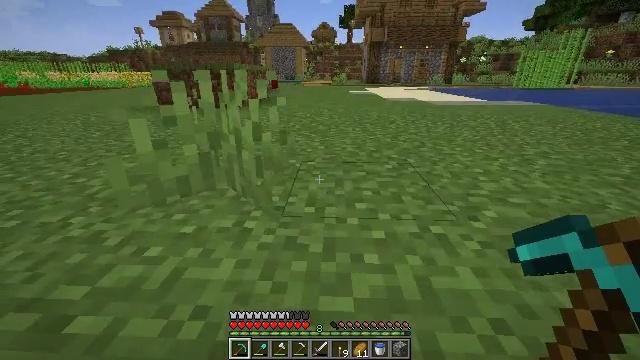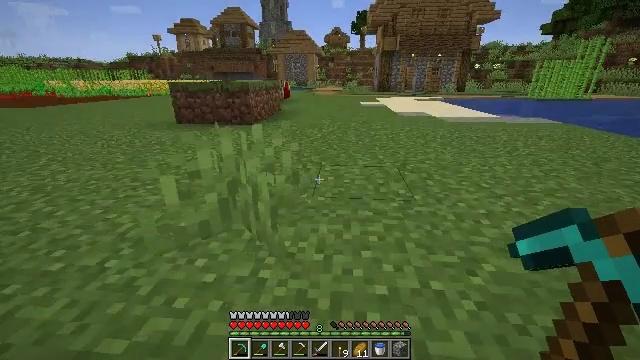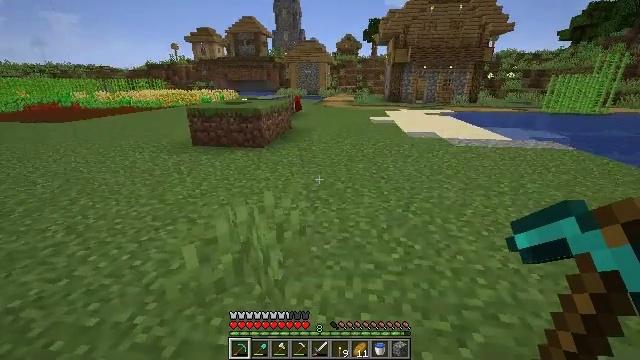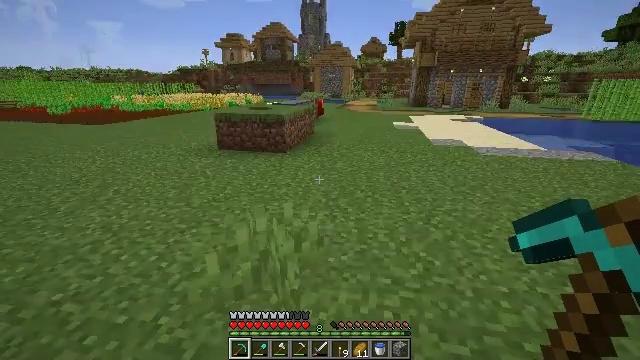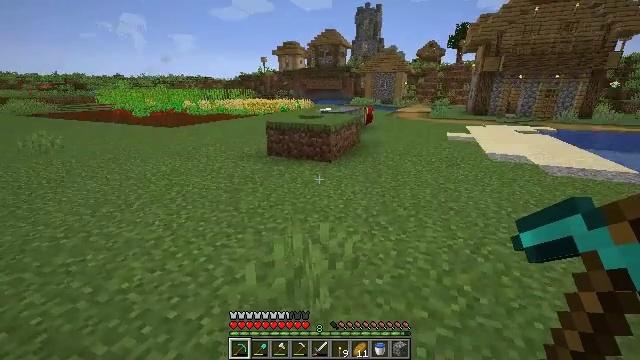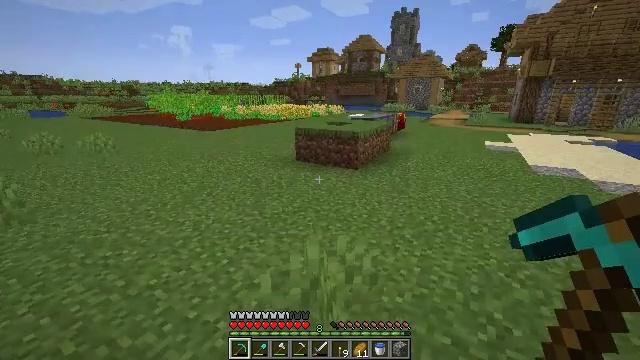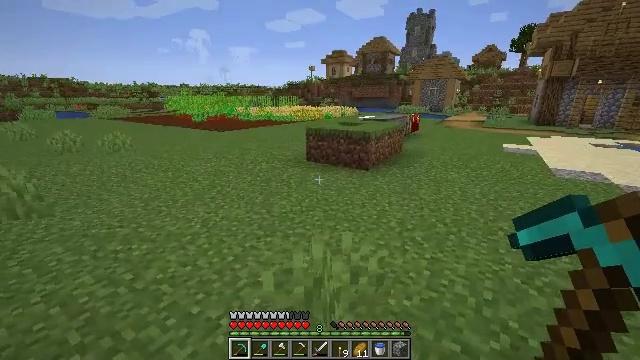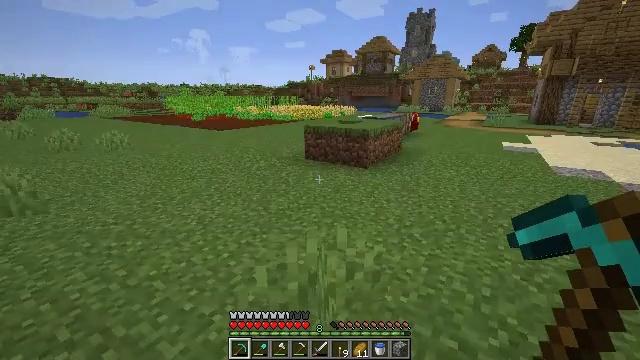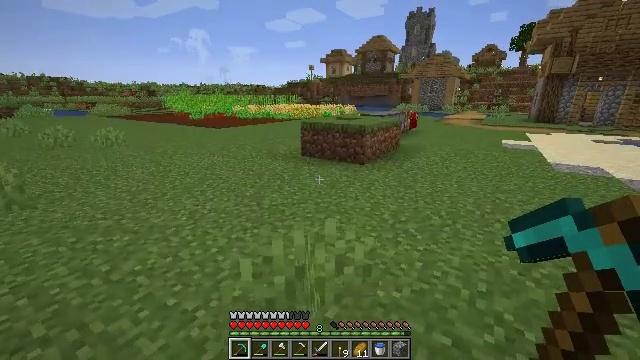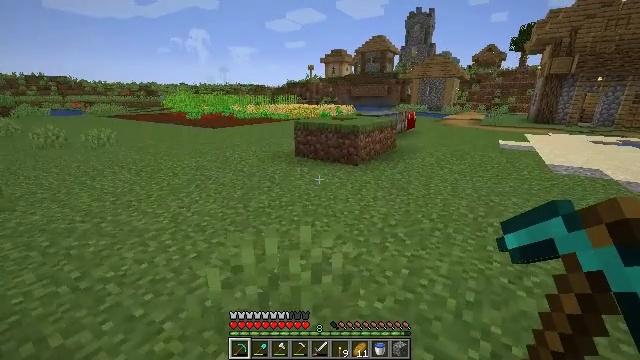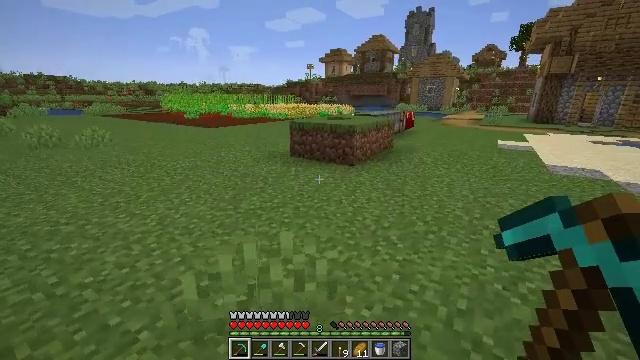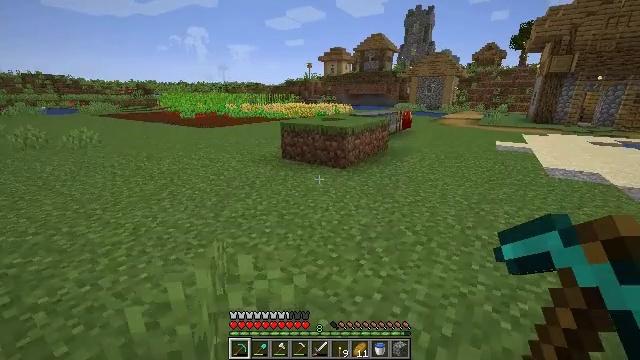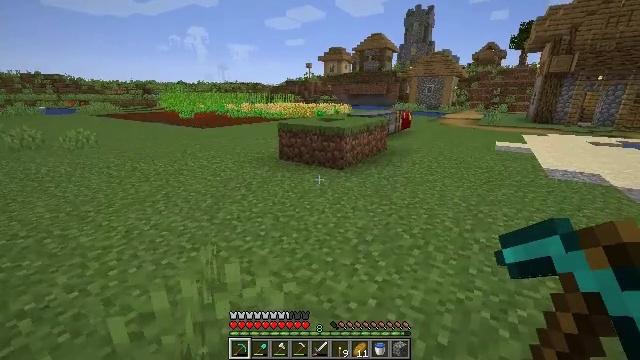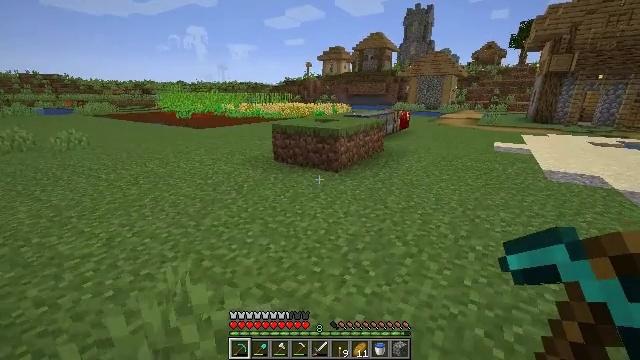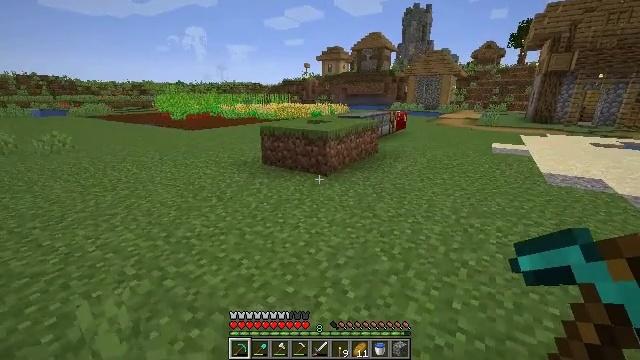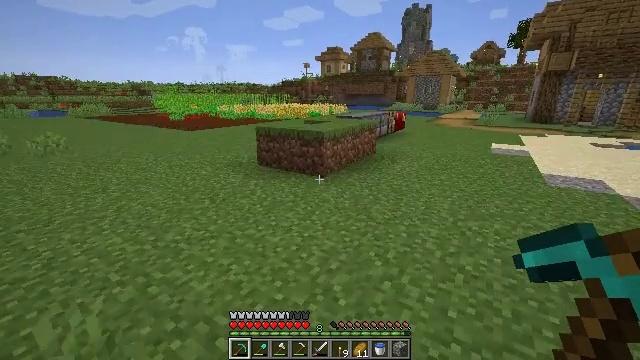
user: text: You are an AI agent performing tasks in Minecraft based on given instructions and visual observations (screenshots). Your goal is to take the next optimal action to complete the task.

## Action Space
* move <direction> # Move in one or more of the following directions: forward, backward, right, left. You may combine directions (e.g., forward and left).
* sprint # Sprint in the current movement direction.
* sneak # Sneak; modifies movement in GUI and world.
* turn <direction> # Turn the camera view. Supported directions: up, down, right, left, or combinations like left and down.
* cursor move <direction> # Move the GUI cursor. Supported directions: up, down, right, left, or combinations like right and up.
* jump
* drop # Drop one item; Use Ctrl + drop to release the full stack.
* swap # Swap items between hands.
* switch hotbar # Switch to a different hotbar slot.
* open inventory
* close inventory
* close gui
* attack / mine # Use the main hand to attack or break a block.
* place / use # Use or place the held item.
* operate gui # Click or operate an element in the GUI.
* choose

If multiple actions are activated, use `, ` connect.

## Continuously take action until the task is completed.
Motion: motion action
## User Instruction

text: Get ready to enchant items by crafting an enchanting table.
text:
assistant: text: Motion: move forward and move right, turn left, jump
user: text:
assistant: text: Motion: move forward and move right, turn left, jump
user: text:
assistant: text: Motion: move forward and move right, turn left, jump
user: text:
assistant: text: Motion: move forward and move right, turn left, jump
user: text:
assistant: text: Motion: move forward and move right, turn left and up, jump
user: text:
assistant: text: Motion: move forward and move right, turn left, jump
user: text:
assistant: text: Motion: move forward and move right, jump
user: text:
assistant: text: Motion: move forward and move right
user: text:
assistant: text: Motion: move forward and move right
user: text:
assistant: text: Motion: move forward and move right
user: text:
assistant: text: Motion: move forward and move right
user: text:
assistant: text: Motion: move forward and move right
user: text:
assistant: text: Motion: move forward and move right
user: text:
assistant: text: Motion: move forward and move right
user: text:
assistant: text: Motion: move forward and move right
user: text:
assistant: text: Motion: move forward and move right
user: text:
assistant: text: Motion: move forward and move right, turn right
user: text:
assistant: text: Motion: move forward and move right, turn right
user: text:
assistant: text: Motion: move forward, turn right
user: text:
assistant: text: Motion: move forward, turn right and down
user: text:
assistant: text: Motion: move forward, turn right
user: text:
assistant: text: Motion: move forward, turn right
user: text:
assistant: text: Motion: move forward
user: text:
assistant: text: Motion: move forward
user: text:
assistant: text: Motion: move forward
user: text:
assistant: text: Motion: move forward
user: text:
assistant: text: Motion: move forward
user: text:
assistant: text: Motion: move forward
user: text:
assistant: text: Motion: move forward
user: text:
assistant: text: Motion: move forward